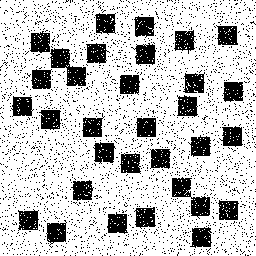
Squares: 32
Triangles: 0
Stars: 0
Total shapes: 32